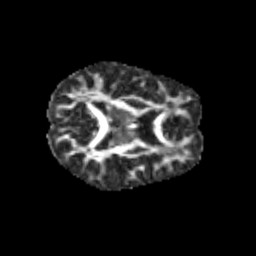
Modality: FA
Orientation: axial
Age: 11
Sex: female
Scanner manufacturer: siemens
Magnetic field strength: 3 T
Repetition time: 3.8 s
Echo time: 0.07 s